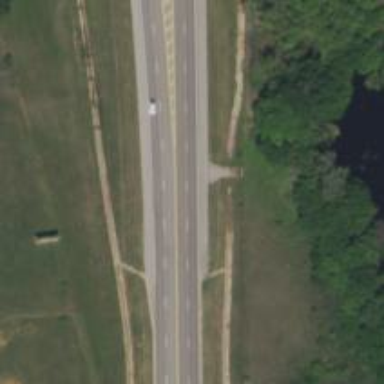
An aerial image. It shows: Trunk highway.